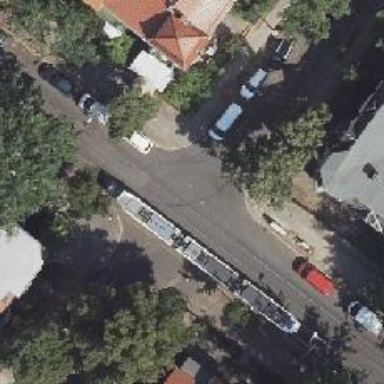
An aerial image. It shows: Tram level crossing on railway.